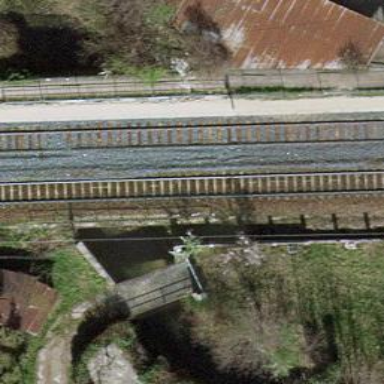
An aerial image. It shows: Bridge with electrified railway tracks featuring contact line.